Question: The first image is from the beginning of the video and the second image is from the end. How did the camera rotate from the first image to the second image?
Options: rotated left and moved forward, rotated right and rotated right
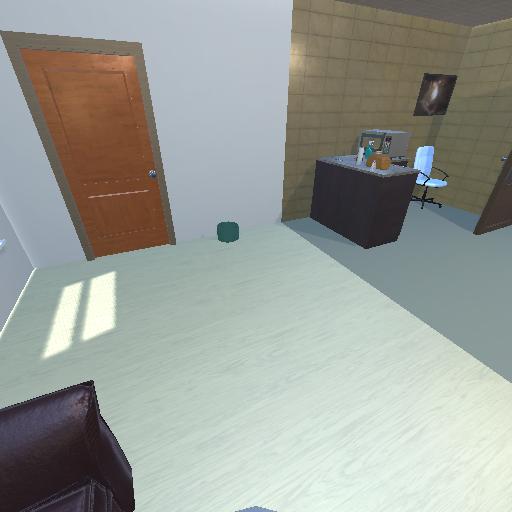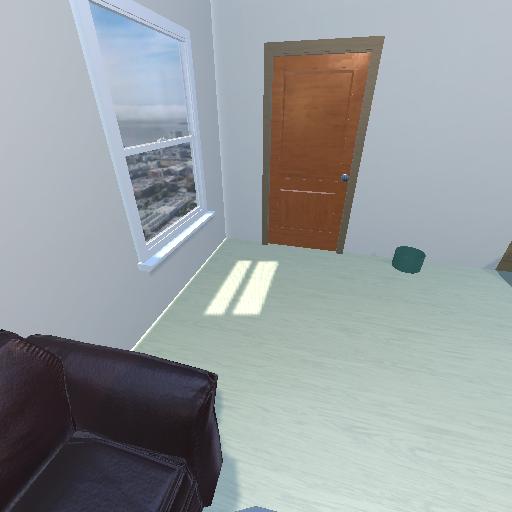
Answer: rotated left and moved forward